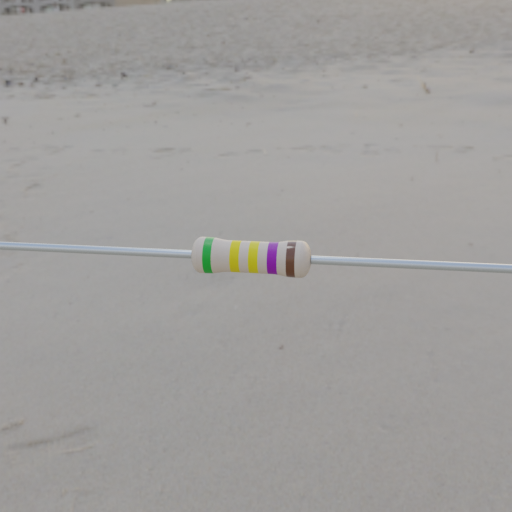
Resistor colour bands (in order): green, yellow, yellow, violet, brown